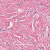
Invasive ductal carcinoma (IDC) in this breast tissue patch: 0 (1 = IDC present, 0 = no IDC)